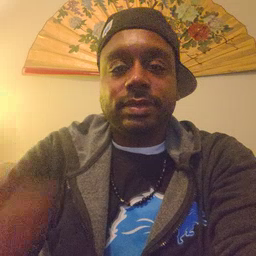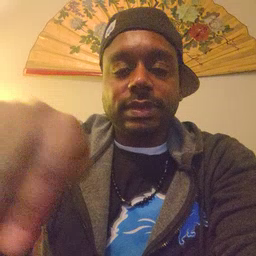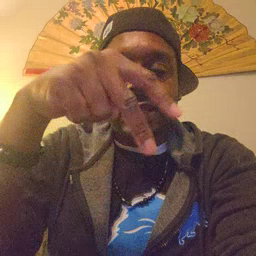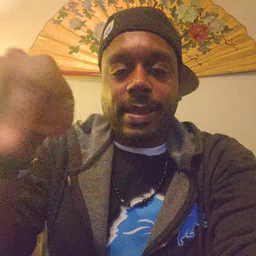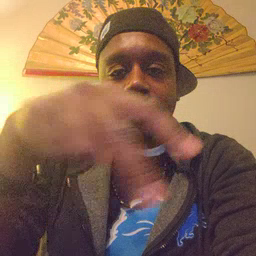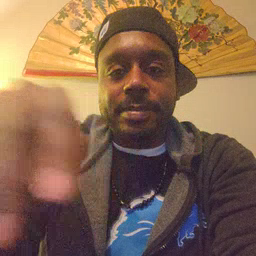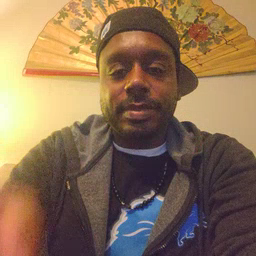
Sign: dance